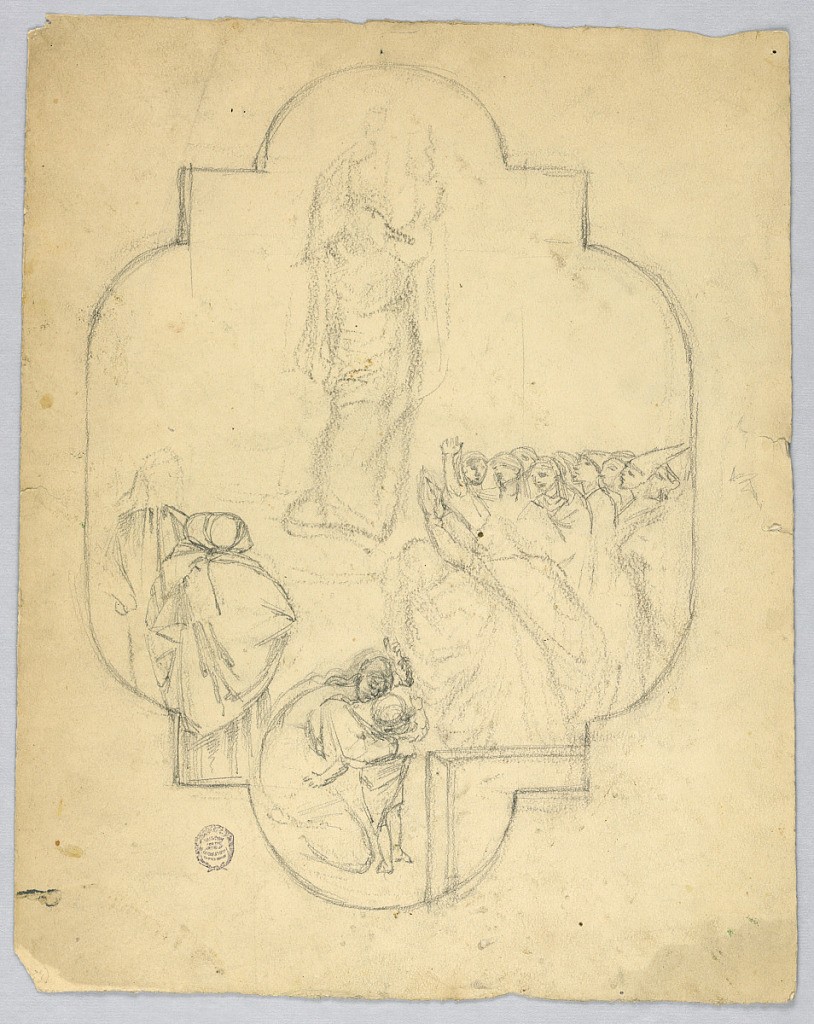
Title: Sketch for a Window or Ceiling
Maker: Francis Augustus Lathrop, American, 1849–1909
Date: ca. 1895
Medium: Graphite on cream wove paper
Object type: Drawing
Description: A modified quatrefoil, with the Virgin above, center; a large group of figures, right; Mother and Child, lower center; clergy, left.